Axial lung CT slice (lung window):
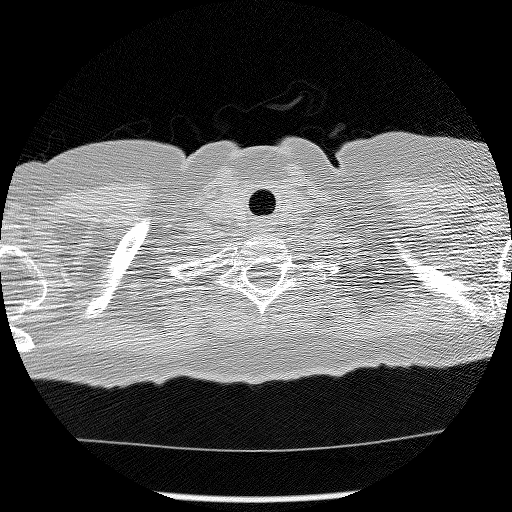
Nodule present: no